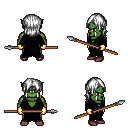
a pixel art fantasy rpg character, male body template, orc, green skin, gray robe, teal pants, white long bangs hairstyle, gold gloves, maroon shoes, spear, four views (front, back, left, right), 2x2 character sprite sheet, small pixel art, hard edges, no anti-aliasing